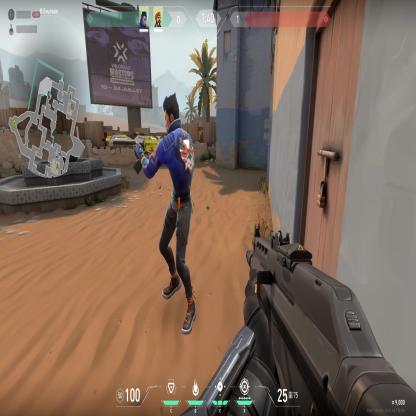
Label: teammate